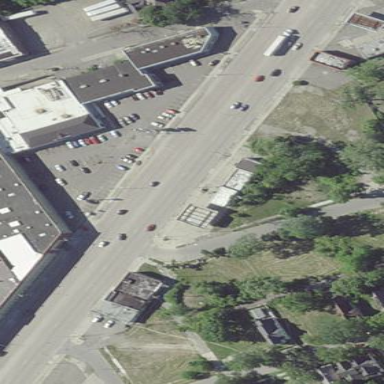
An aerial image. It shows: Retail area.